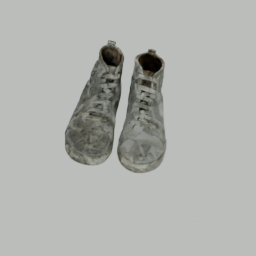
Label: people